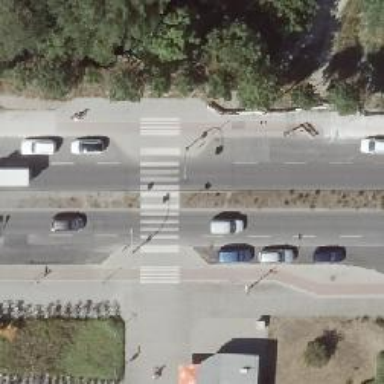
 there is parallel parking lane and cycle track."